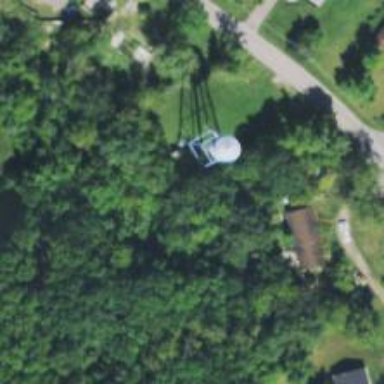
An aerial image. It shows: Water tower that is man-made.